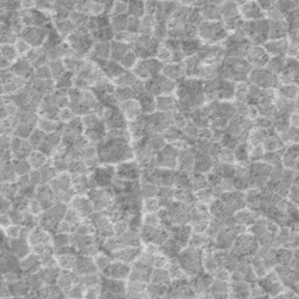
Label: frost